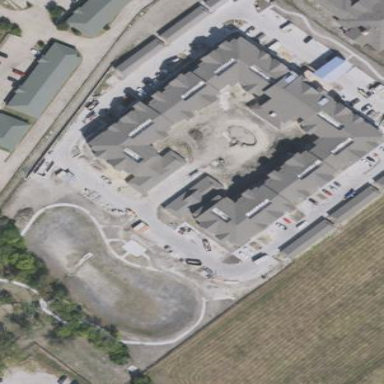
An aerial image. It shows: Nursing home.